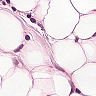
Metastatic tissue present: yes